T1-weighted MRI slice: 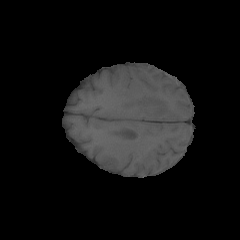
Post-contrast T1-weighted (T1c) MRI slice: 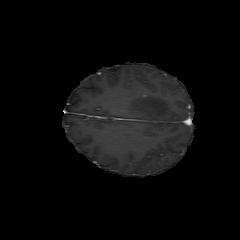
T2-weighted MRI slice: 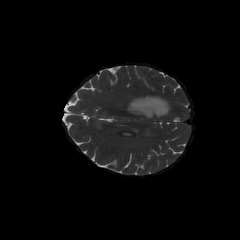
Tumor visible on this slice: yes